Field crop: maize
Growth stage: 2
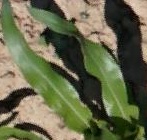
Species: maize